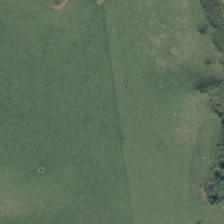
Land cover: shortrotation_cropland